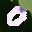
Label: 0